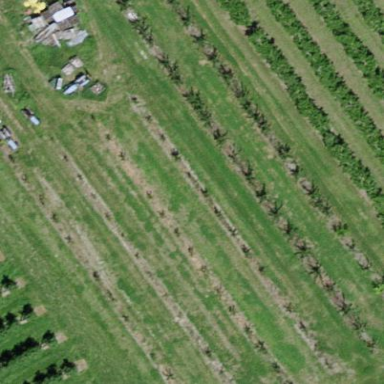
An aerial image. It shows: Orchard.